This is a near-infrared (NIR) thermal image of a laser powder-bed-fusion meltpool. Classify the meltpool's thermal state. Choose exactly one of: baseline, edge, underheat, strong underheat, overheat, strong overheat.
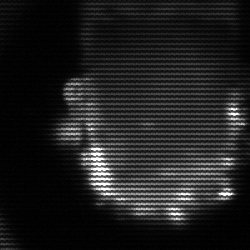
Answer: baseline